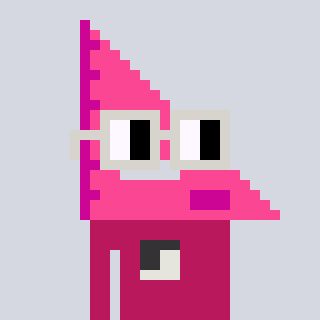
a pixel art character with square light gray glasses, a squadron ruler-shaped head and a darkpink-colored body on a cool background